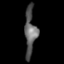
Tissue: skin
Cell type: Others
Senescence score: 0.7536
Nuclear area (px): 519
Mean DAPI intensity: 94.827